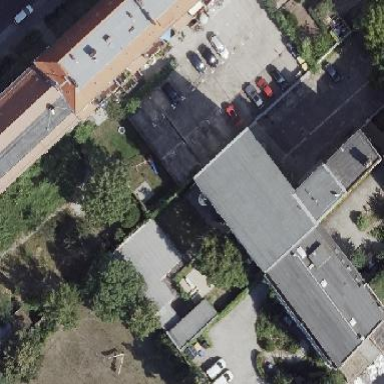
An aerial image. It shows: Commercial building.